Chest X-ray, AP view. Patient: 68 years old, sex F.
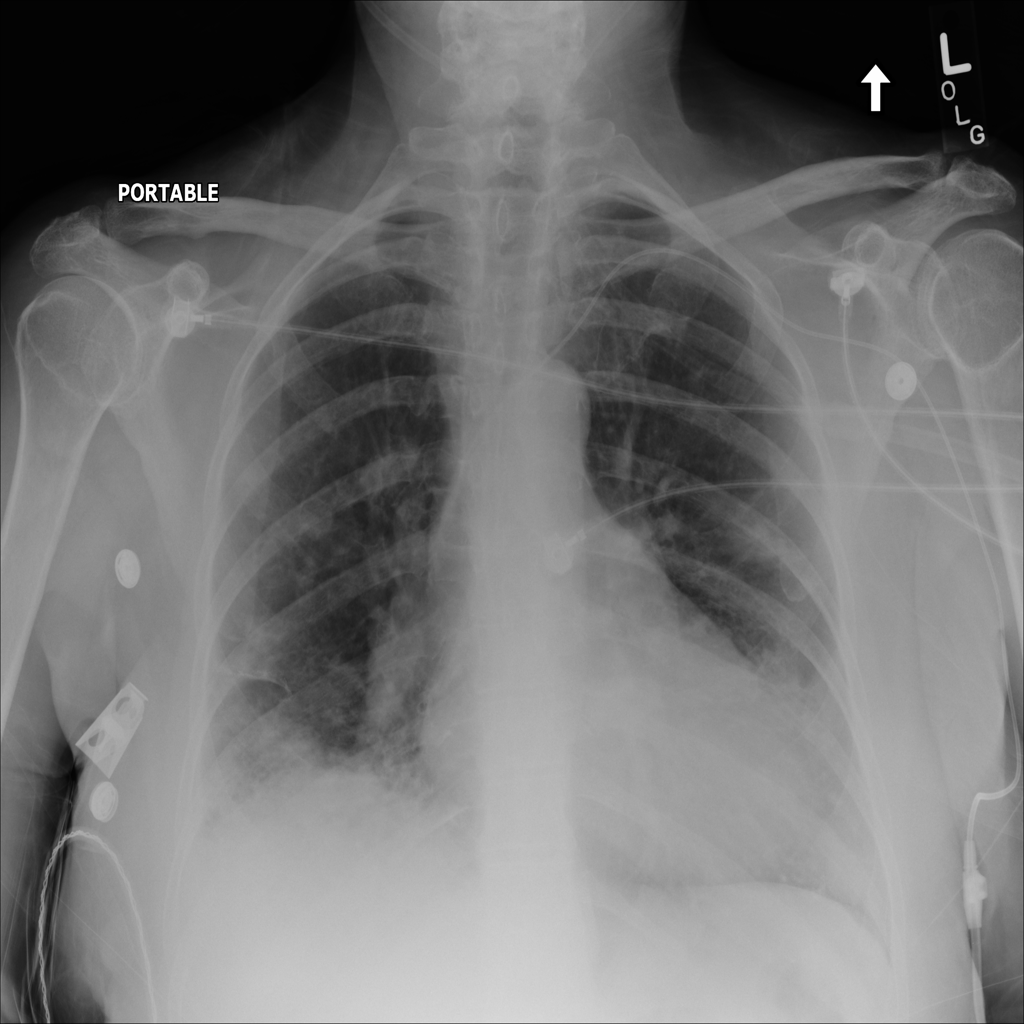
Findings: Fibrosis, Nodule, Pleural_Thickening